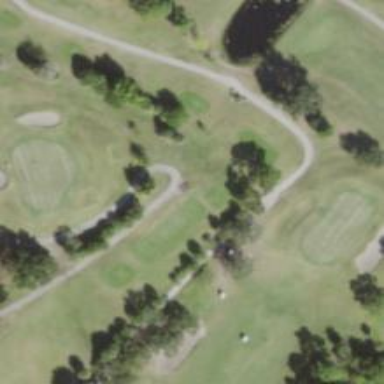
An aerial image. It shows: Grass area designated as golf tee.